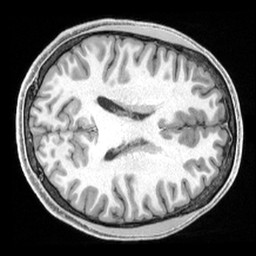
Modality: T1w
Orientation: axial